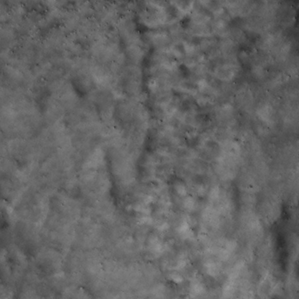
Label: non_frost